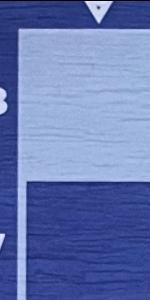
Label: Empty